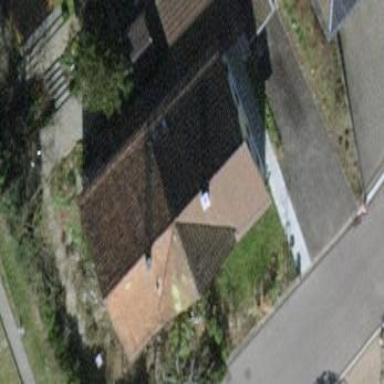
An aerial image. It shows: Semidetached house with tile roof.